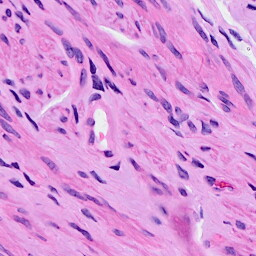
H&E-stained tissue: Ovarian